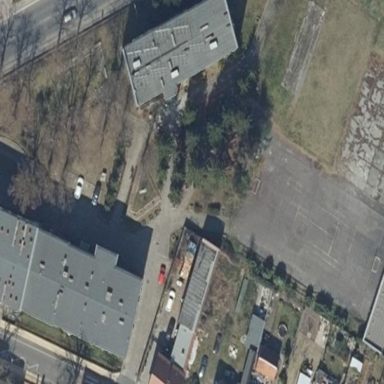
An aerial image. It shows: School.